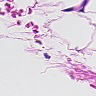
Metastatic tissue present: no